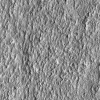
Atmospheric dust classification: not_dusty